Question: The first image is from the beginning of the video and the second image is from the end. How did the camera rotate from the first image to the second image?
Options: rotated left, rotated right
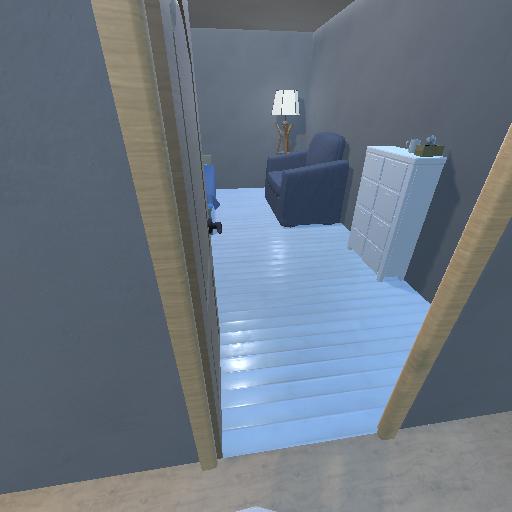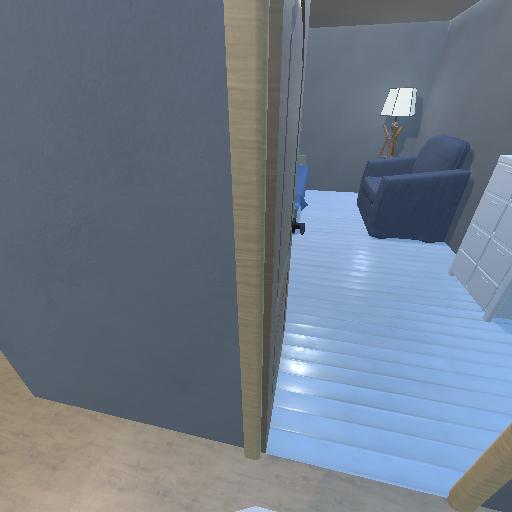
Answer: rotated left